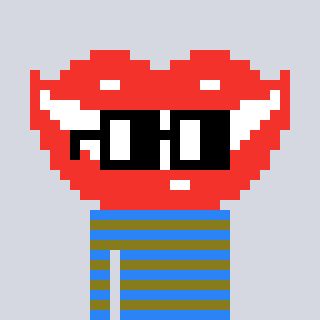
a pixel art character with square black glasses, a smile-shaped head and a gunk-colored body on a cool background